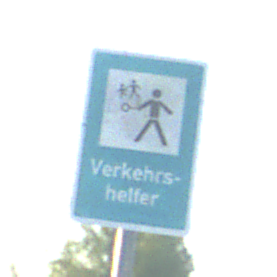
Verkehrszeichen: Verkehrshelfer
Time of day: SunriseSunset
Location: Outdoor (RoadRail)
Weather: Clear
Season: NotSpecified
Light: Natural